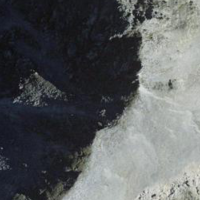
EUNIS habitat code: 48
Species observed at this site:
Saxifraga bryoides